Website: lowes
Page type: customer-info-address
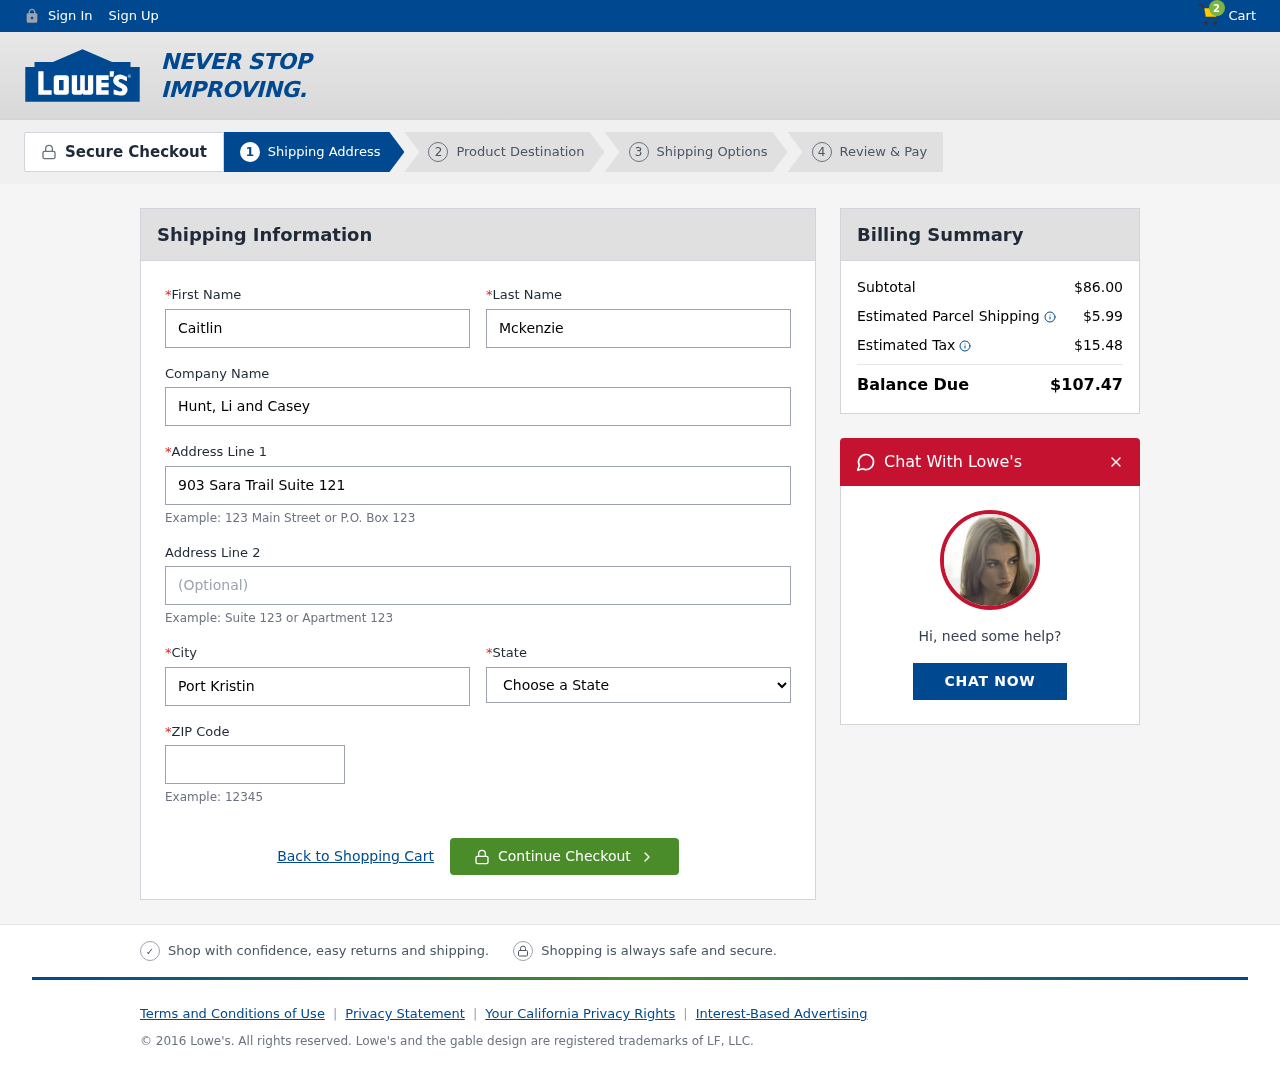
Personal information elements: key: PII_CITY
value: Port Kristin
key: PII_COMPANY
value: Hunt, Li and Casey
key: PII_FIRSTNAME
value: Caitlin
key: PII_LASTNAME
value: Mckenzie
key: PII_POSTCODE
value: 44473
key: PII_STATE
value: West Virginia
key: PII_STREET
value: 903 Sara Trail Suite 121
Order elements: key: ORDER_NUM_ITEMS
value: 2
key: ORDER_SUBTOTAL
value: $86.00
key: ORDER_SHIPPING_COST
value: $5.99
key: ORDER_TAX
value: $15.48
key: ORDER_TOTAL
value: $107.47